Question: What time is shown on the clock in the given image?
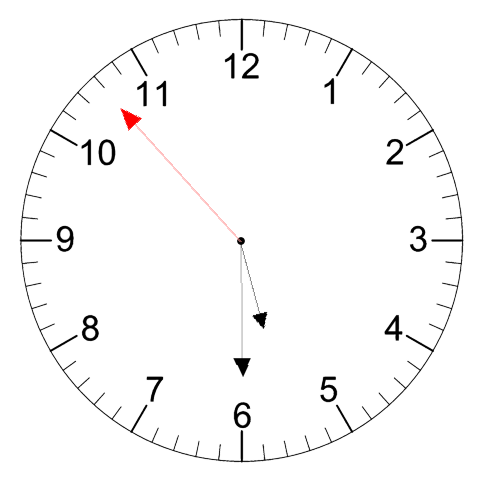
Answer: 05:29:53